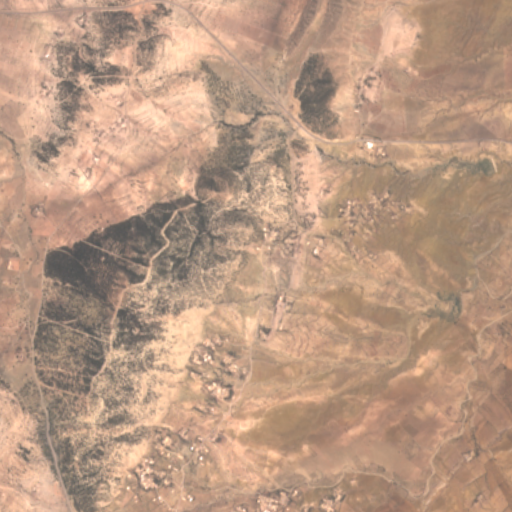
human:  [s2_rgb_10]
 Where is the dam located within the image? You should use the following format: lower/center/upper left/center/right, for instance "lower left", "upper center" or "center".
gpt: The dam is located in the upper right of the image.
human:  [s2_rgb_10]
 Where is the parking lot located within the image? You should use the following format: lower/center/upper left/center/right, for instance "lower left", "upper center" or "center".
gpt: There is no parking lot in the image.